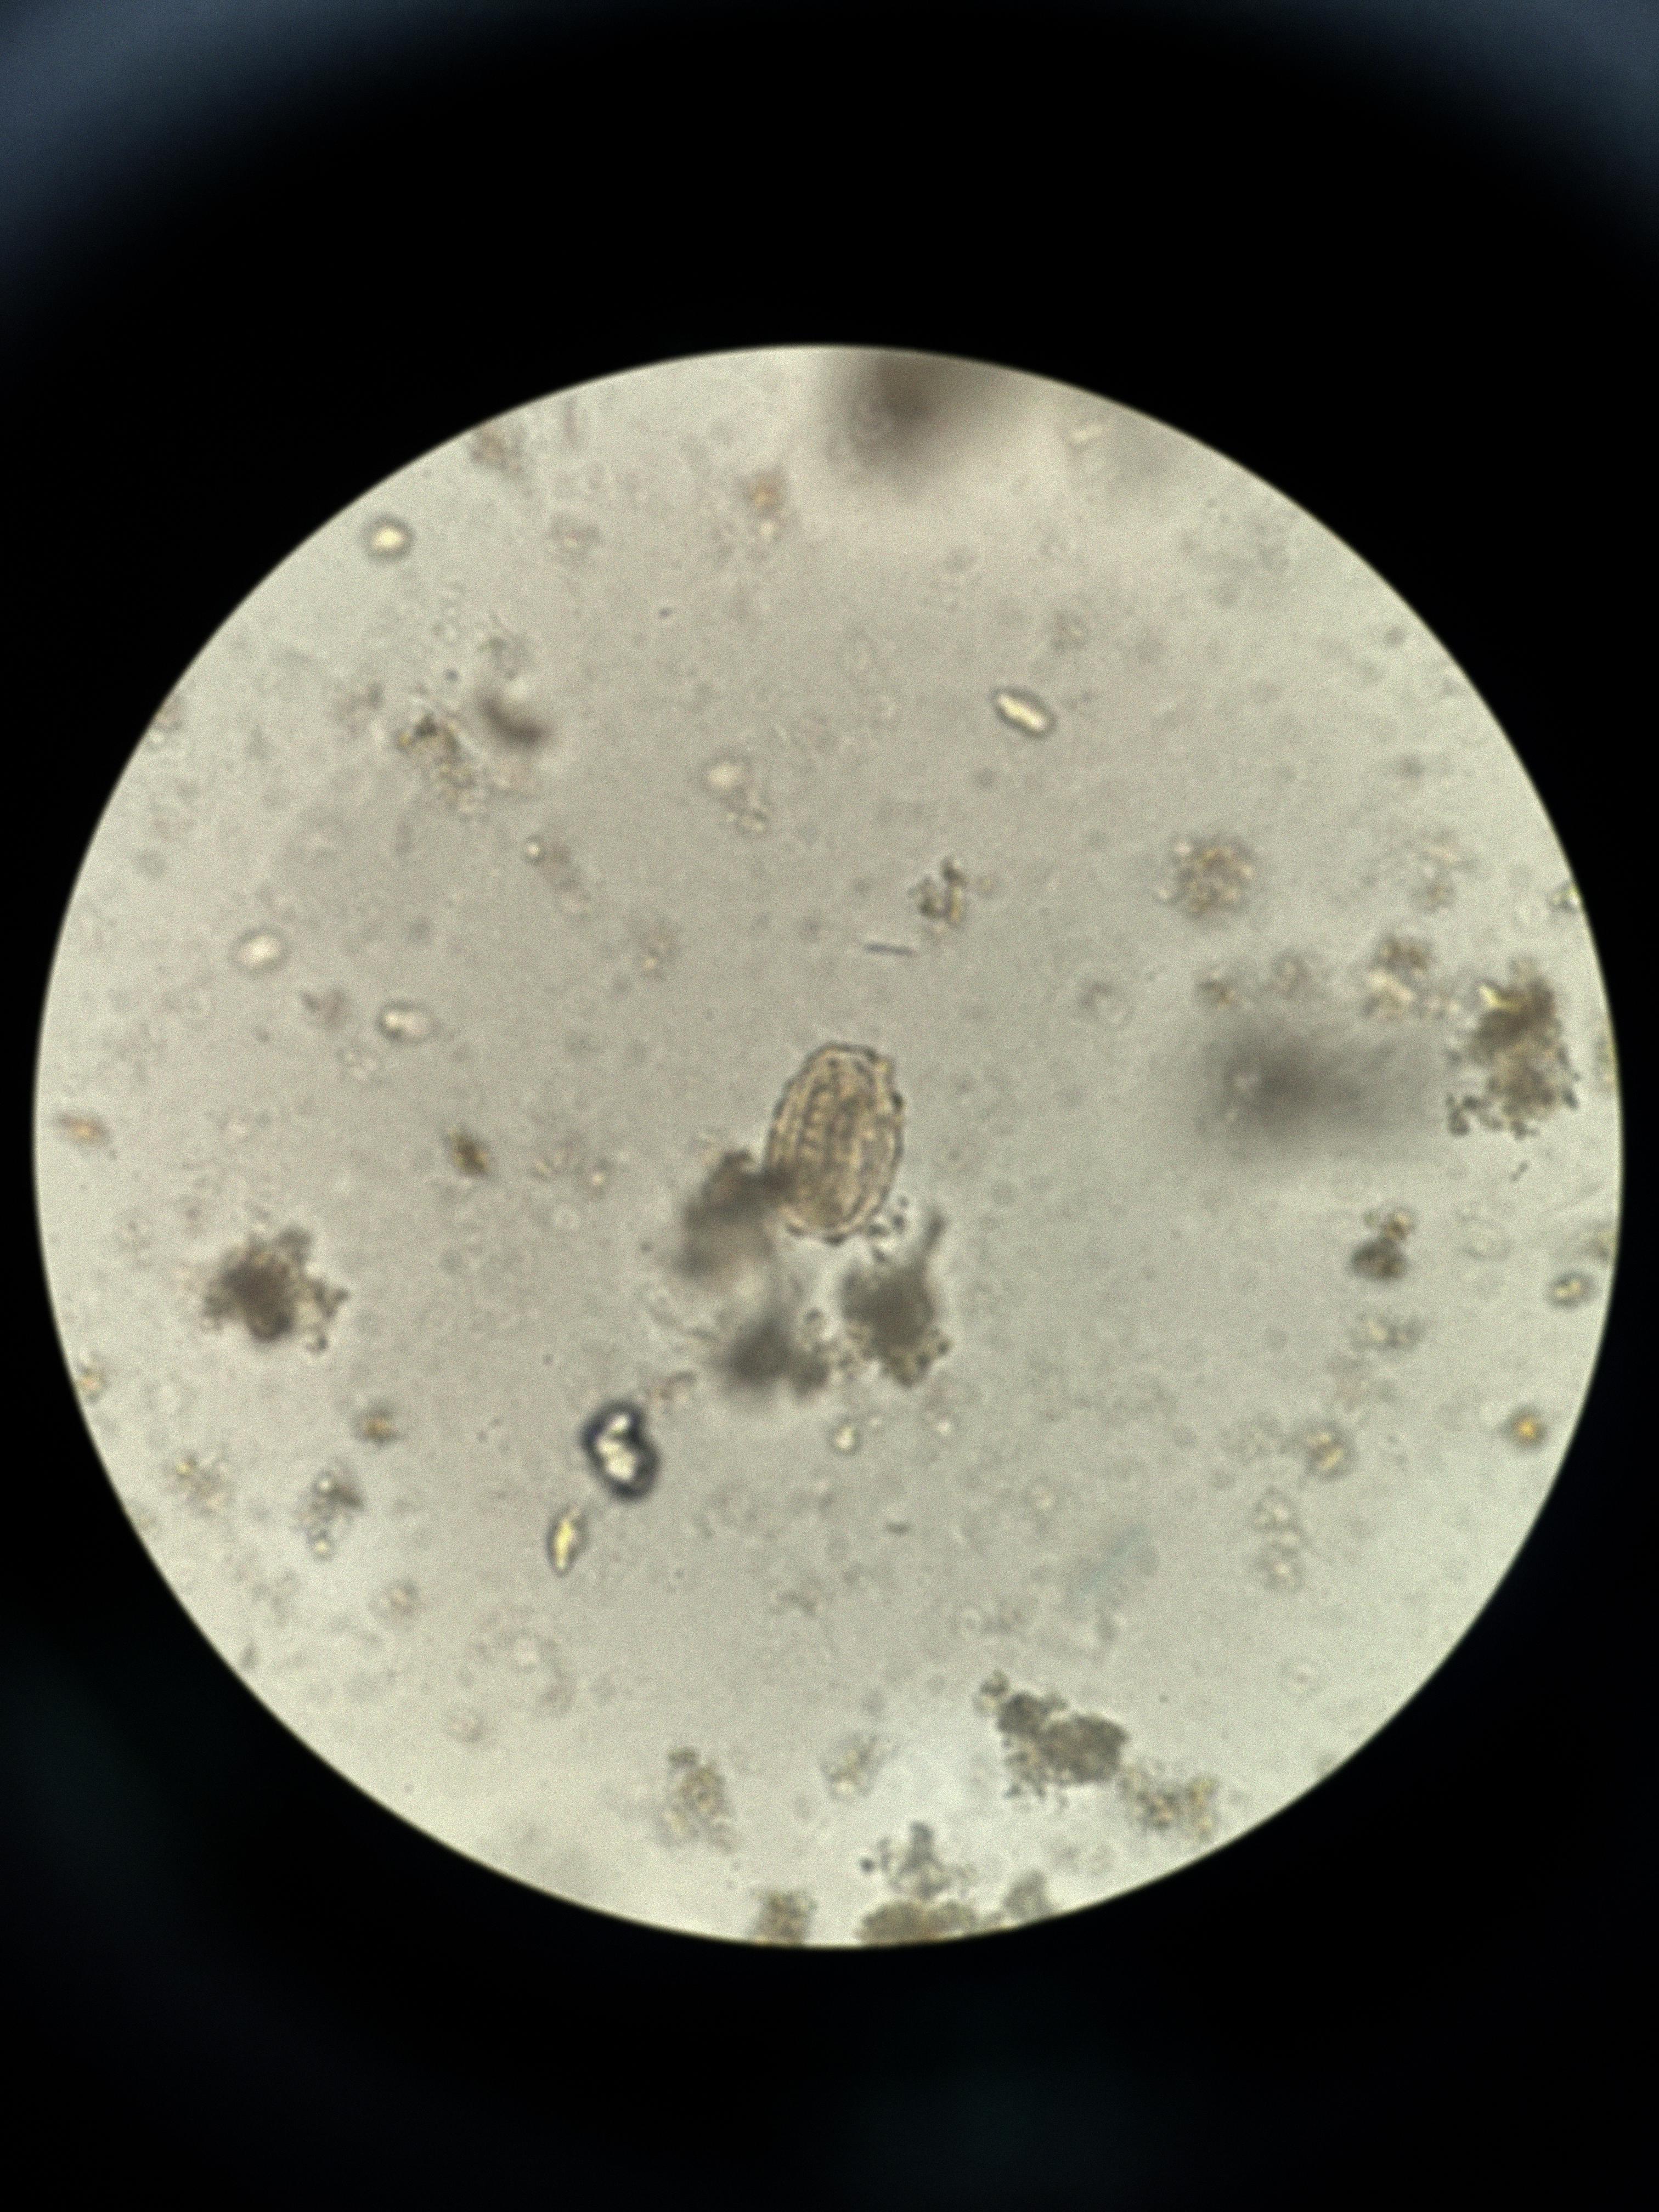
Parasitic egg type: Ascaris lumbricoides